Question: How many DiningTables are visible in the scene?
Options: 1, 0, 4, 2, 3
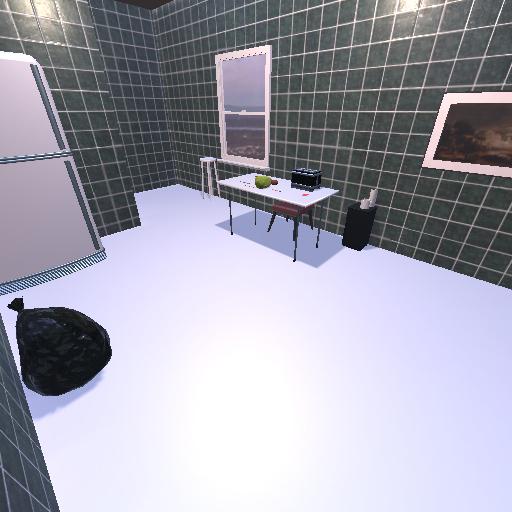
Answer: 1